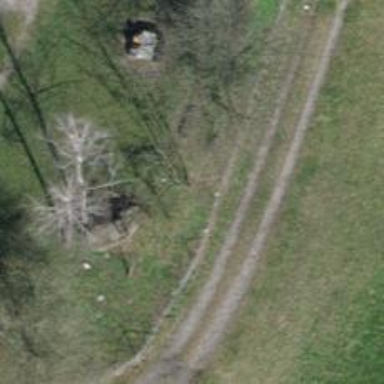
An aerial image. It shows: Concrete bench.